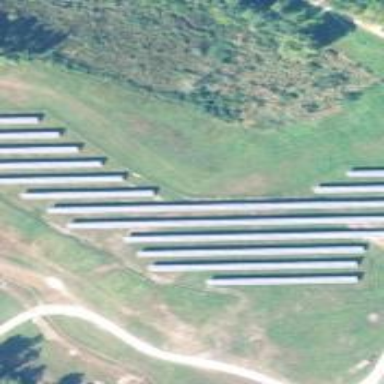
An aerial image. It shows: Solar photovoltaic power plant enclosed by fence. It generates electricity.